Aerial crown-view tile of a tropical tree (Barro Colorado Island, Panama), acquired 20250616:
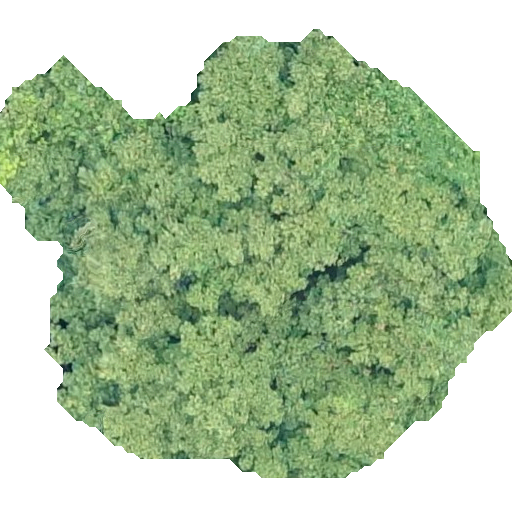
Species: Tachigali panamensis
GBIF accepted scientific name: Tachigali panamensis
Crown area: 240.288 m²